Question: I want to print information from the database on a predefined printed form.
I have a printed form and i have got all information related to that form in the database. I would like to print that information at proper places on the form. I just want to print the information and not other predefined instructions. For example, in the below form only the blue text would change from the database

Can anyone please suggest a way to do this? Thanks for help
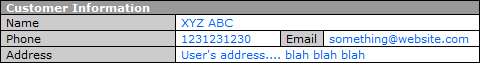
Answer: Thanks Ryan for suggesting EZPDF class and everyone else for responses.
I find EZPDF class (suggested by Ryan) little bit tricky and thought it might take much time. So, I went with different approach. I created pdf with fillable form (using Adobe Acrobat) and then used <URL> to fill in the places and print the form
Regards